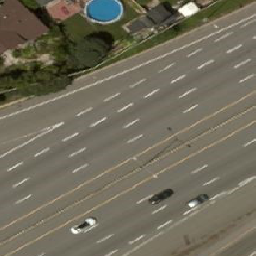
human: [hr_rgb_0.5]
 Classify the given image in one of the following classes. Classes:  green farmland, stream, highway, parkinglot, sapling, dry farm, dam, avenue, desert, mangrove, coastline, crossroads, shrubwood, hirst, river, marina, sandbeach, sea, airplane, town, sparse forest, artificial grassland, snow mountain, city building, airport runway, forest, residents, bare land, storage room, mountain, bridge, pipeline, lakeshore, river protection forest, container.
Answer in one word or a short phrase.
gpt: highway